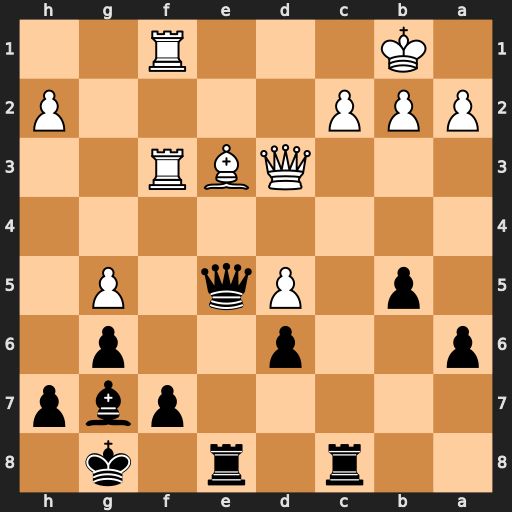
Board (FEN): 2r1r1k1/5pbp/p2p2p1/1p1Pq1P1/8/3QBR2/PPP4P/1K3R2
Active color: b
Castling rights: -
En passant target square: -
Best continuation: Qxb2#